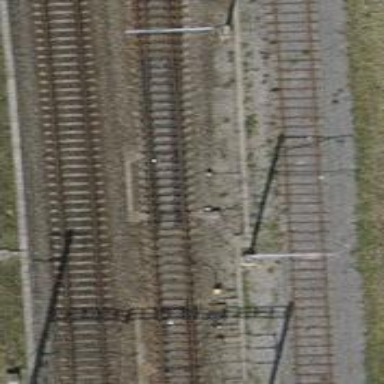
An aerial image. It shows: Railway switch.